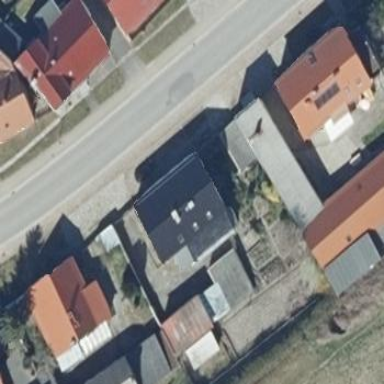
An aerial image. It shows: House with flat black roof.